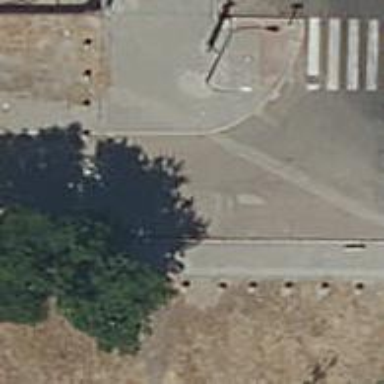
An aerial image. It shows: Bollard barrier.